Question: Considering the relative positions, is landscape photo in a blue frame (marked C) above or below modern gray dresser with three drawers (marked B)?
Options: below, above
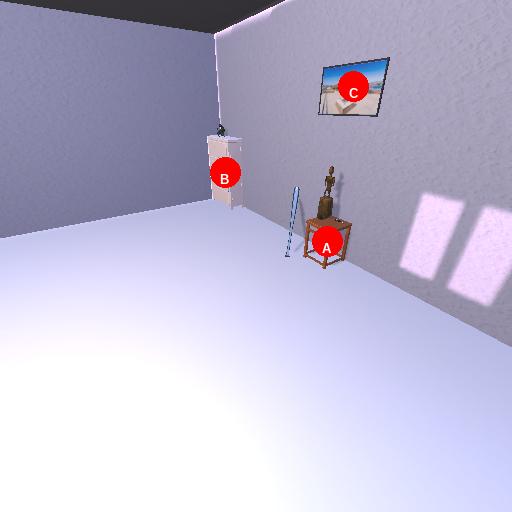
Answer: below